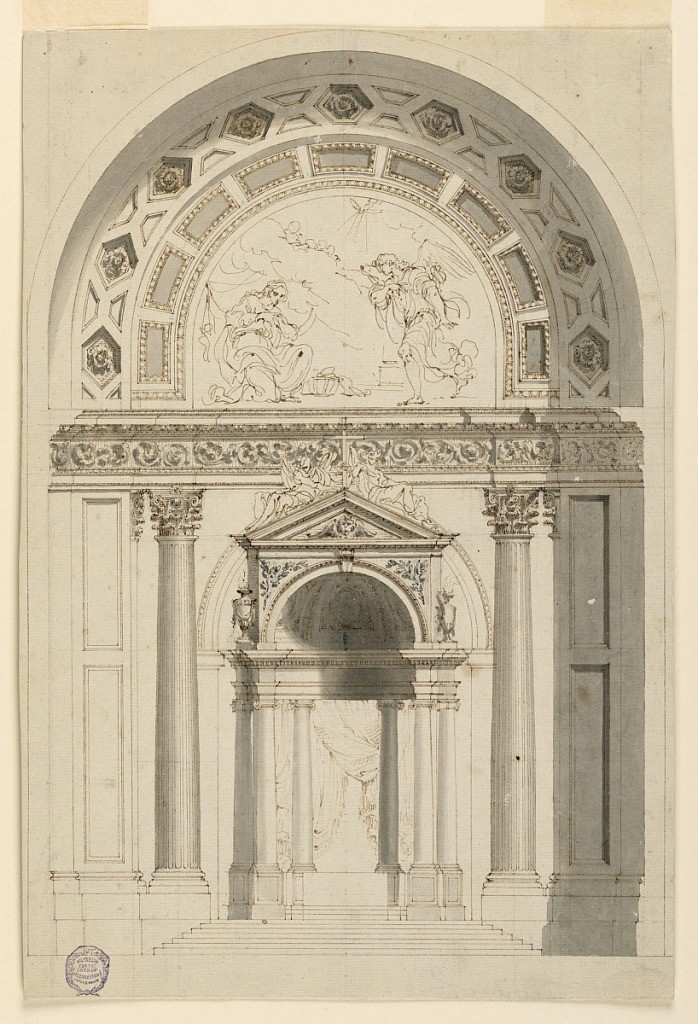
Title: Design for an Altar at San Petronio, Bologna
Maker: Flaminio Innocenzi Minozzi, Italian, 1735 – 1817
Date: late 18th century
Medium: Pen and brown ink, brush and gray wash on off-white laid paper
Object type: Drawing
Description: Steps lead up to the altar in what is probably meant as an entirely painted niche pavillion. A curtain hangs in the rear intercolumniations. Angels crouching on the triangular pediment hold a cross. The Annunciation is shown in the lunette. Two coffered arches.